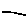
Label: line